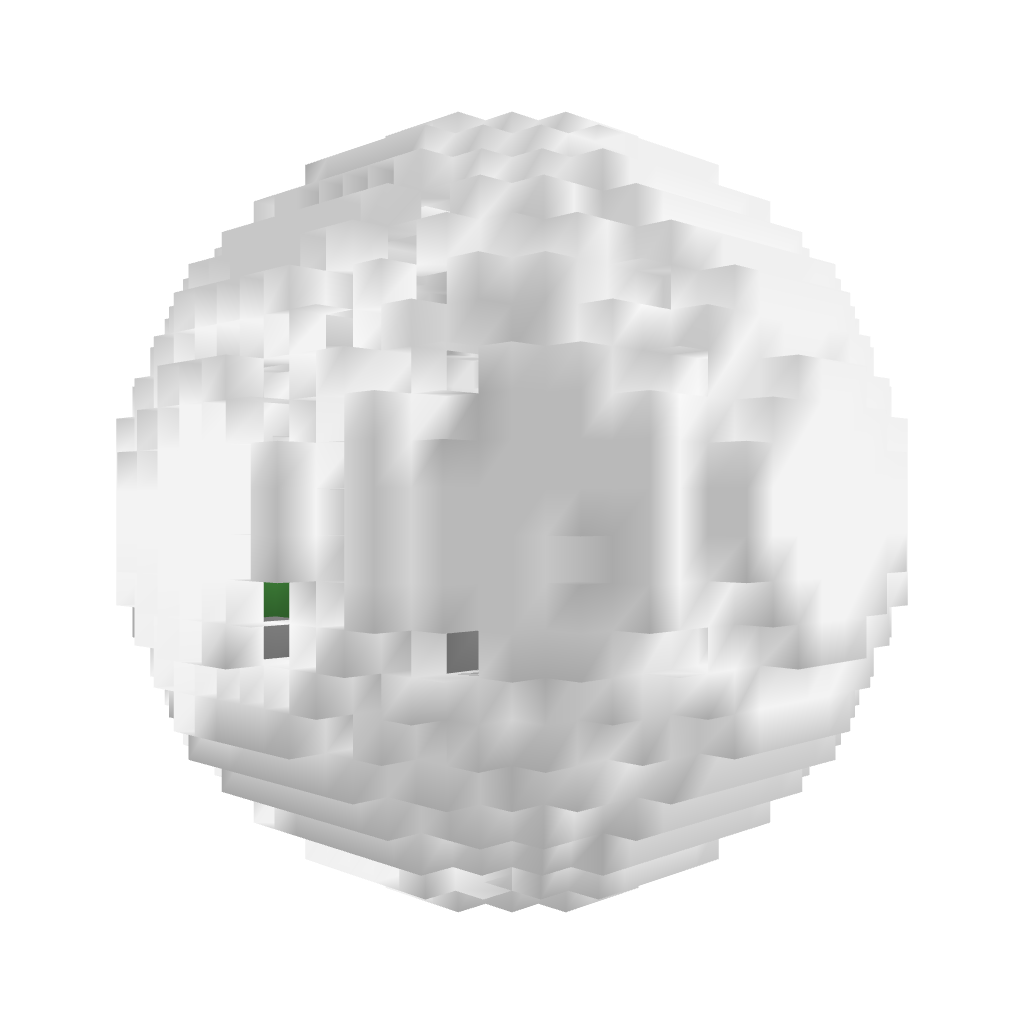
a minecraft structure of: bio sphere good quality